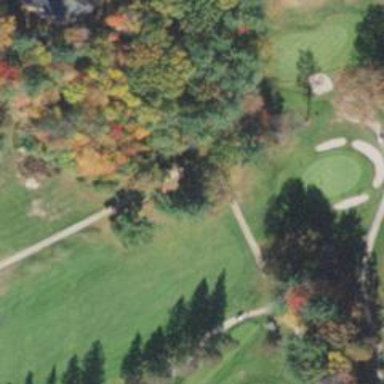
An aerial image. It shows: Service road designated as golf cart path.